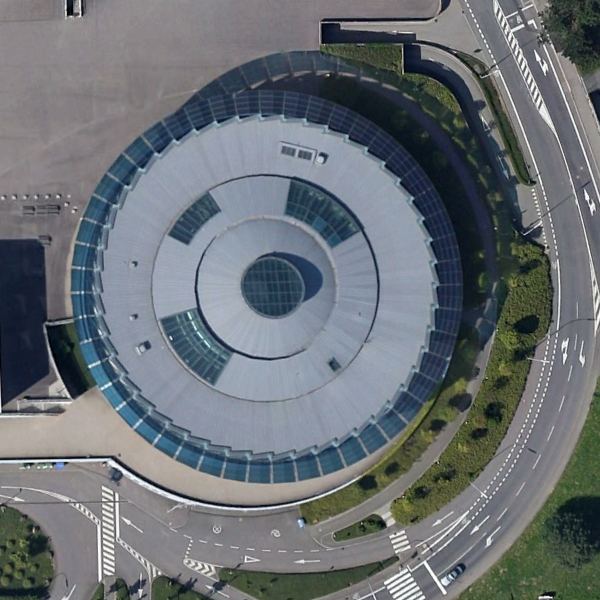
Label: Center